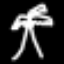
Label: palm tree